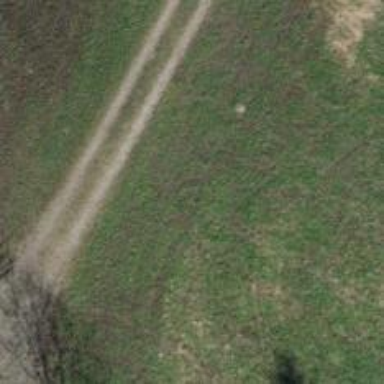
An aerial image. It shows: Pipeline marker.